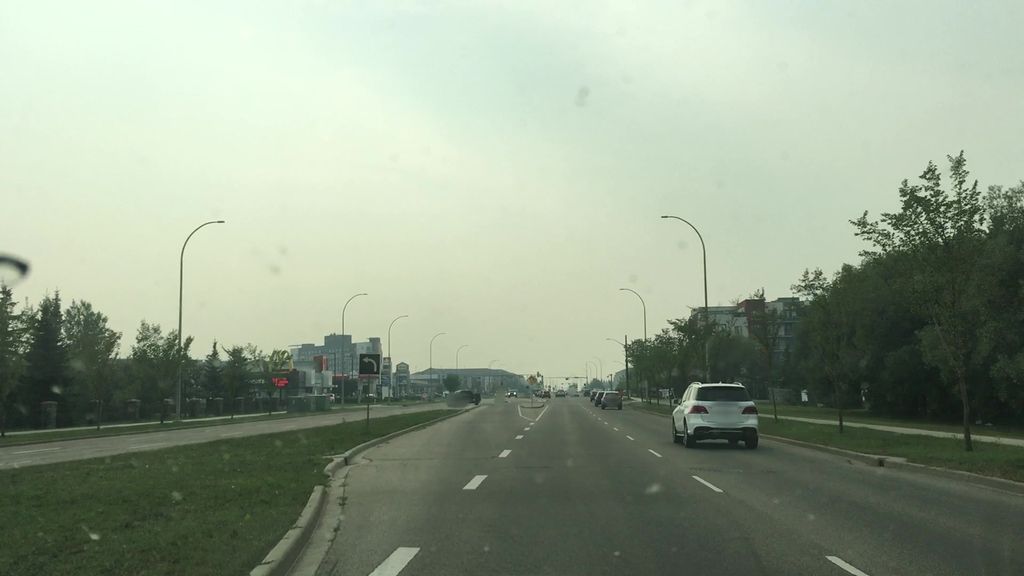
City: edmonton